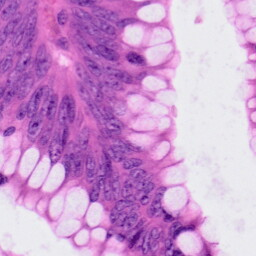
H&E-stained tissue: Colon